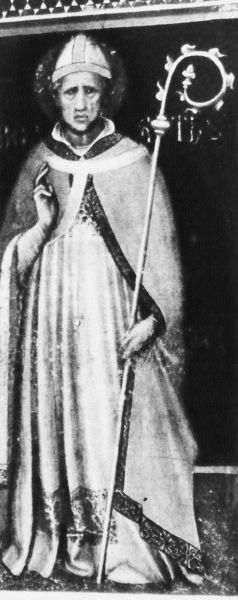
Titel: Wandmalerei in der Kapelle von Sant Miguel al Conjunt/de monasterio de Pedralbes
Künstler: Ferrer Bassa
Standort: Barcelona/ Pedralbes, Sant Miquel al Conjunt, Kapelle (EU - E)
Schlagwörter: dunkel, hand, körper, umhang, ausschnitt, finger, hell, hut, kleid, schwarz, weiss, zeichnung, blick, alt, kappe, mütze, augen, falten, gesicht, kragen, hände, gewand, kontrast, traurig, stab, bischof, papst, bordüre, tränensäcke, foto, fotografie, religion, schwarz-weiß, kardinal, heiligenschein, mittelalter, religiös, segen, segnen, heiliger, mitra, fresko, hirtenstab, schäfer, schwur, bischofsstab, misstrauen, krummstab, bischoff, tränensack, bischon, mischofsmütze